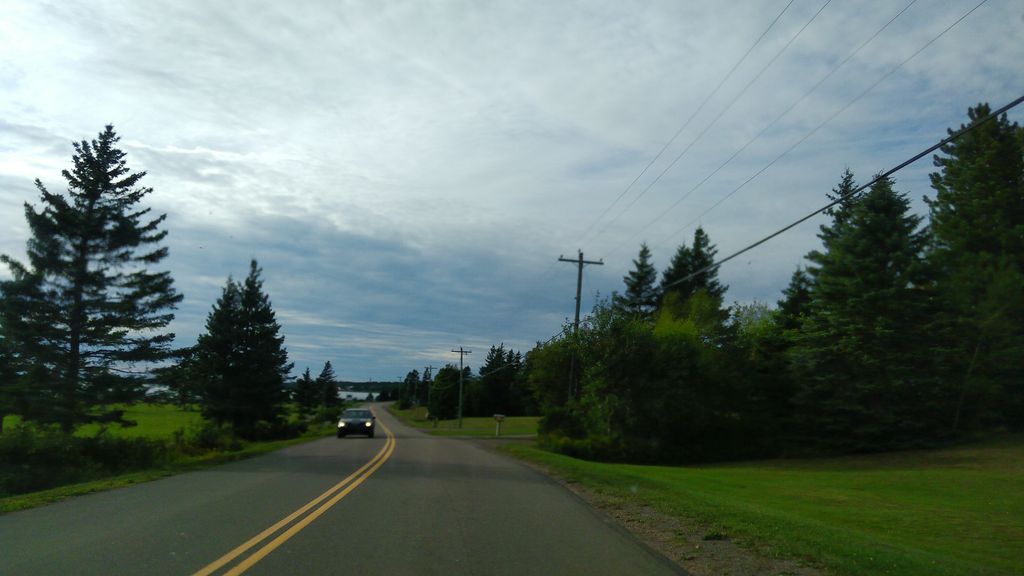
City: charlottetown